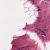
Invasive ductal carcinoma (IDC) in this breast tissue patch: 1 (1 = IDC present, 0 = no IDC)